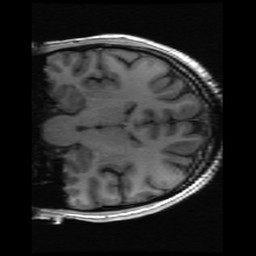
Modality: inplaneT1
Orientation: coronal